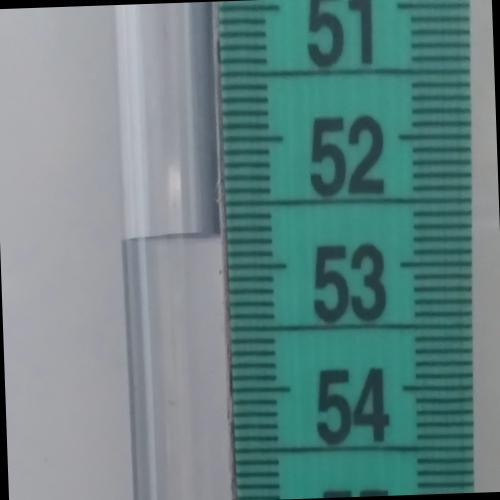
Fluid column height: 52.8 cm